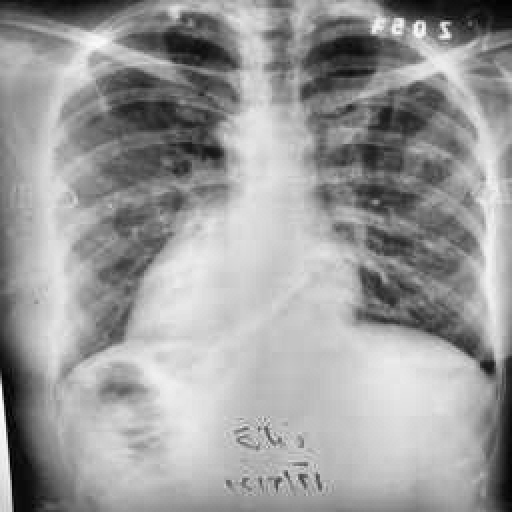
Finding: TUBERCULOSIS